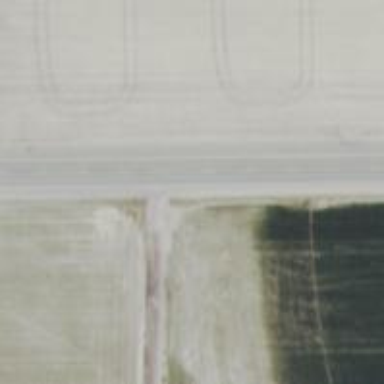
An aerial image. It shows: Tertiary road.